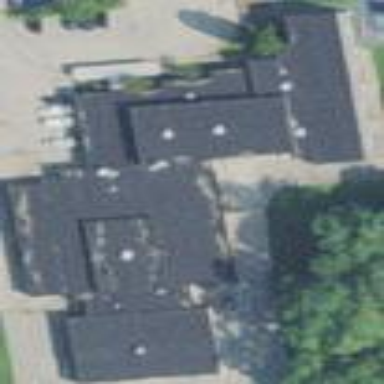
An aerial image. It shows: School building.